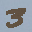
Label: 3